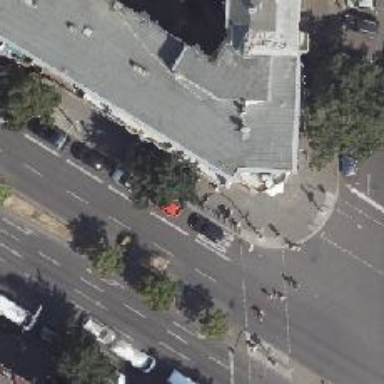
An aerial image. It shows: Bicycle rental facility.